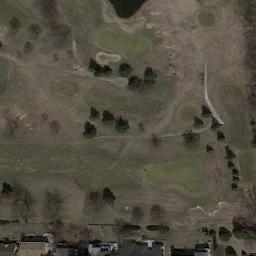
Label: golf_course